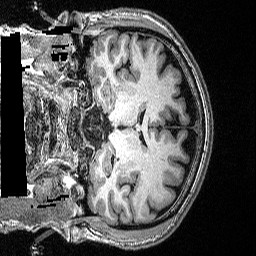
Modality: T1w
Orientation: coronal
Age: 48
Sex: male
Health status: healthy
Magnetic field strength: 3 T
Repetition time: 2.53 s
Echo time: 0.00331 s